Question: I am currently struggling as the title for this question mentions: centering the menu tabs according to the width of the tab content. Also i am not sure why there is a gap between the content and the menu tab.
Question: Why is the menu not adapting to the width of the tabs content?
<URL>

CSS jquery ui- tabs.css
'''
<style>
#page-wrap { width: 675px; margin: auto; background:#FFF;}
.ui-tabs { zoom: 1; }
.ui-tabs .ui-tabs-nav { list-style: none; position: relative; overflow: hidden;
z-index: 1000; }
.ui-tabs .ui-tabs-nav li { position: relative; float: left;
border-bottom-width: 0 !important; background: #EBEBEB; }
.ui-tabs .ui-tabs-nav li a { float: left; text-decoration: none; padding: 5px 10px ; outline: medium none; font-weight: bold; font-size:11px; line-height:
35px;}
.ui-tabs .ui-tabs-nav
li.ui-tabs-selected { border-bottom-width: 0; background: #F9AE5C; color: #6A6A6A; border-top:1px solid #D4D4D4; border-left:1px solid #D4D4D4; border-right:1px solid #D4D4D4; }
.ui-tabs .ui-tabs-nav
li.ui-tabs-selected a, .ui-tabs
.ui-tabs-nav li.ui-state-disabled a,
.ui-tabs .ui-tabs-nav
li.ui-state-processing a { cursor: text; }
.ui-tabs .ui-tabs-nav li a,
.ui-tabs.ui-tabs-collapsible
.ui-tabs-nav li.ui-tabs-selected a { cursor: pointer; } /* first selector in group seems obsolete, but required to overcome bug in Opera applying cursor: text overall if defined elsewhere... */
.ui-tabs .ui-tabs-panel { padding: 20px; display: block; border-width: 0; background: none;
position: relative; min-height: 100px; border: 1px solid #D4D4D4; }
.ui-tabs .ui-tabs-hide { display: none !important; }
.pngIcon{ padding:0px 5px 0px 5px; vertical-align:top;}
a.mover { background: #900; padding: 6px 12px; position: absolute;
color: white; font-weight: bold; text-decoration: none;}
.next-tab { bottom: 0; right: 0; -moz-border-radius-topleft: 10px; -webkit-border-top-left-radius: 10px; }
.prev-tab { bottom: 0; left: 0; -moz-border-radius-topright: 10px; -webkit-border-top-right-radius: 10px; }
</style>
'''
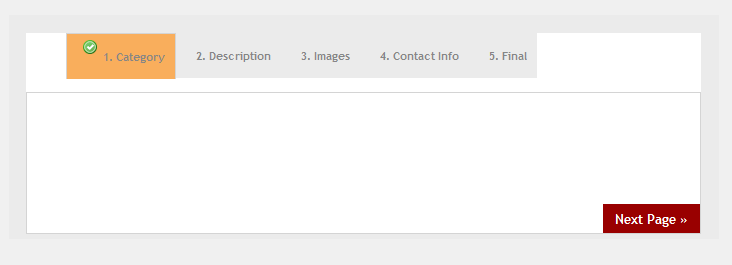
Answer: Here is the solution: <URL>
'''
.ui-tabs{
zoom: 1;
text-align:center; /* Add This */
}
.ui-tabs .ui-tabs-nav{
list-style: none;
position: relative;
overflow: hidden;
z-index: 1000;
display:inline-block; /* Add This */
}
'''